Field crop: maize
Growth stage: 1
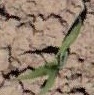
Species: maize